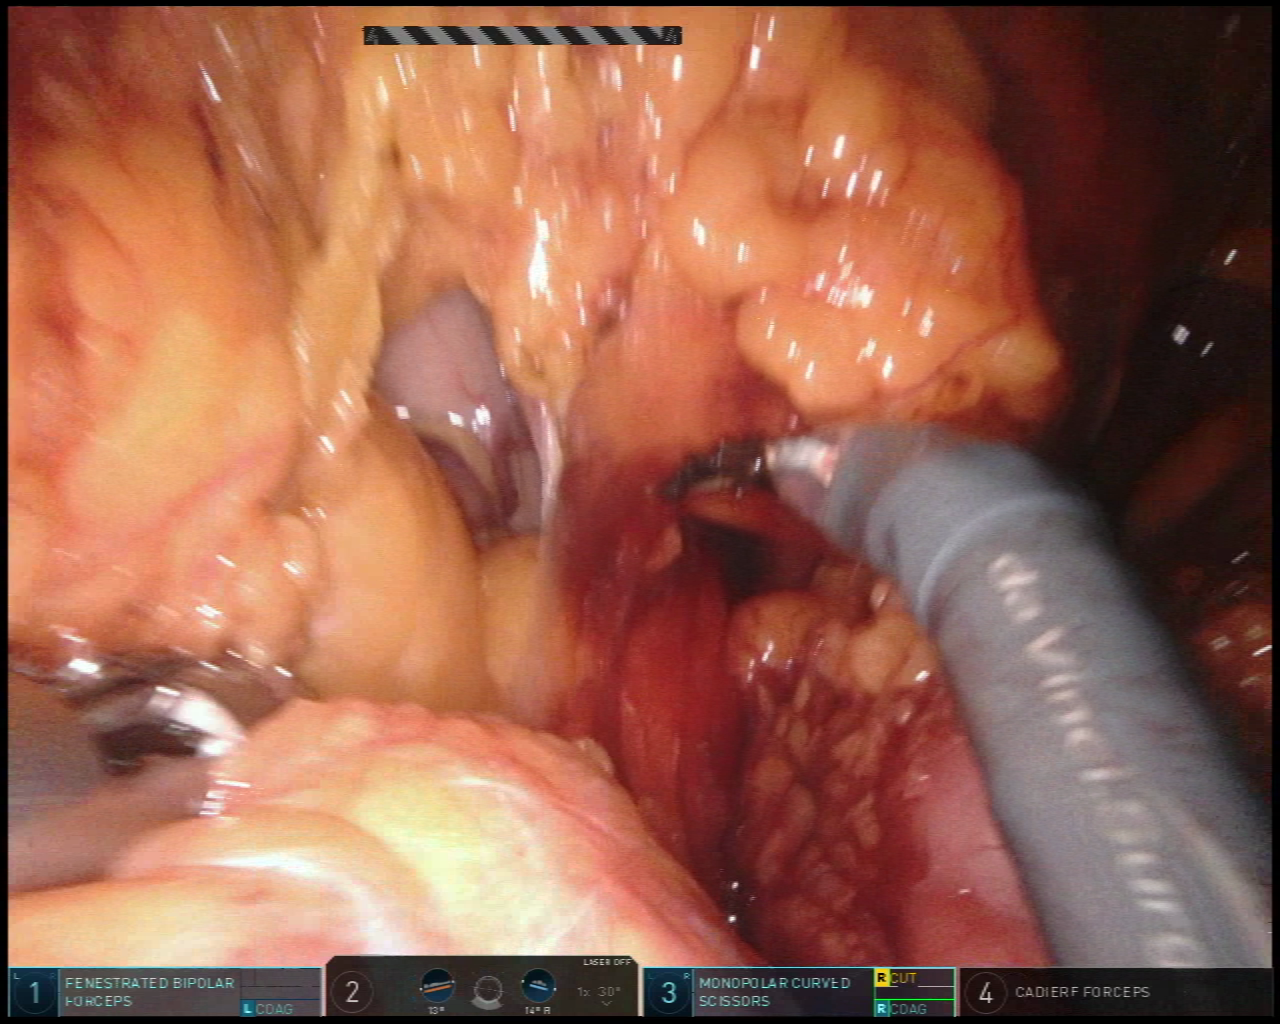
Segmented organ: stomach
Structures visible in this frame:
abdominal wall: no
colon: yes
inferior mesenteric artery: no
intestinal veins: no
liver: no
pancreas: no
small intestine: no
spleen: no
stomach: yes
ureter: no
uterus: no
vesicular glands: no